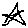
Label: star